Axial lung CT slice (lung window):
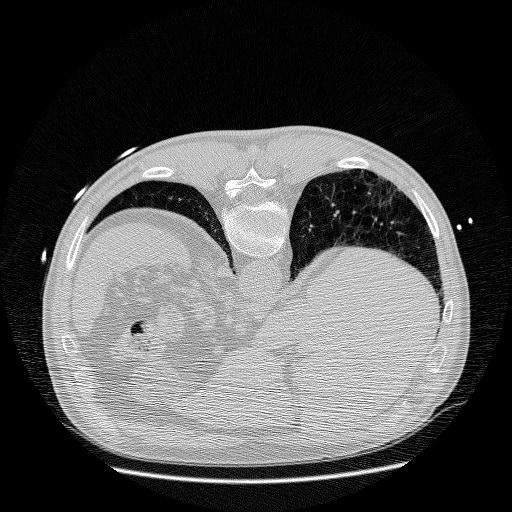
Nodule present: no